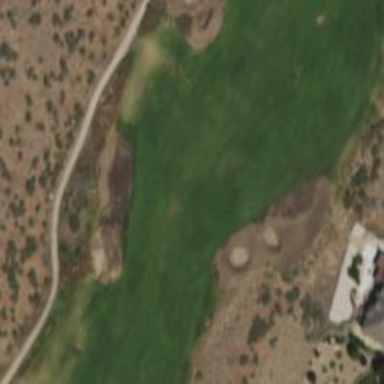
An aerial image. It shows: Golf hole.